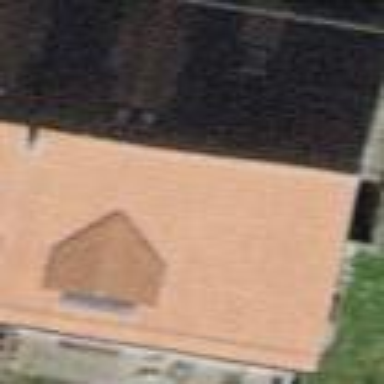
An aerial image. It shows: Semidetached house with gabled roof.